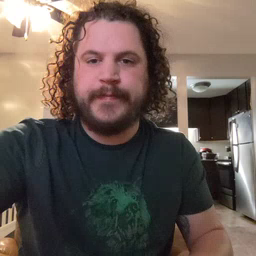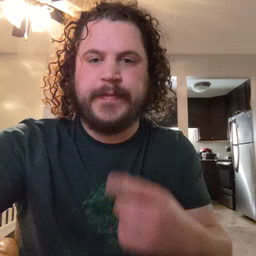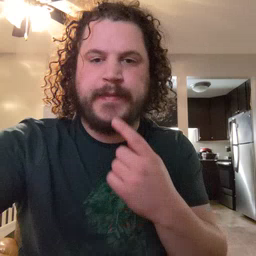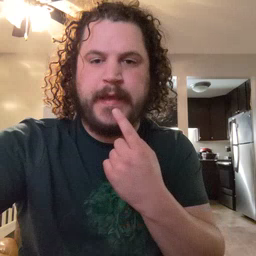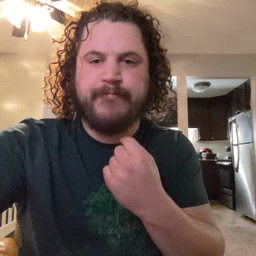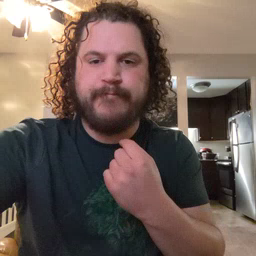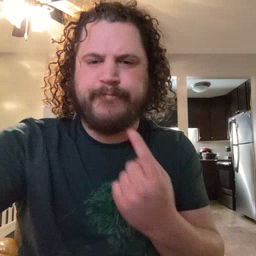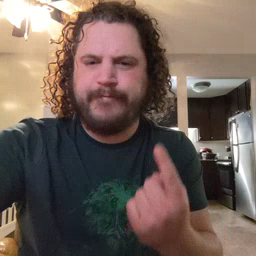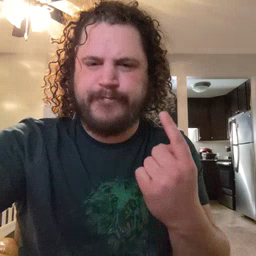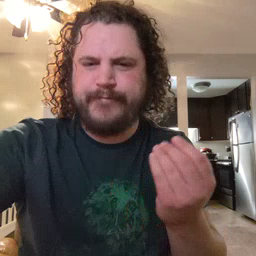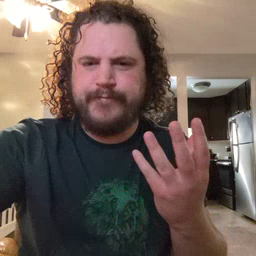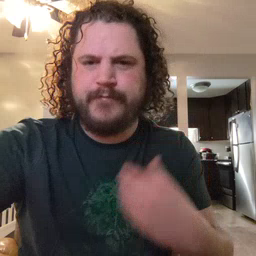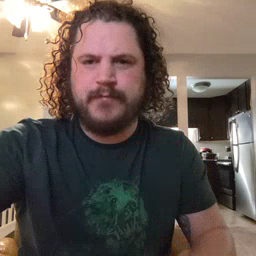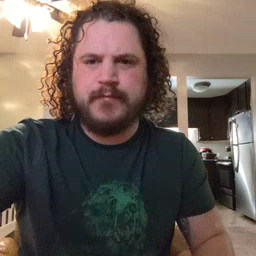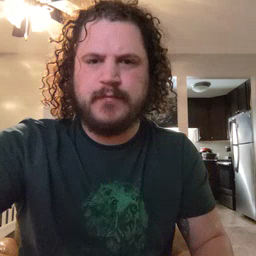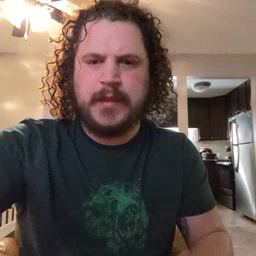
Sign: lamp